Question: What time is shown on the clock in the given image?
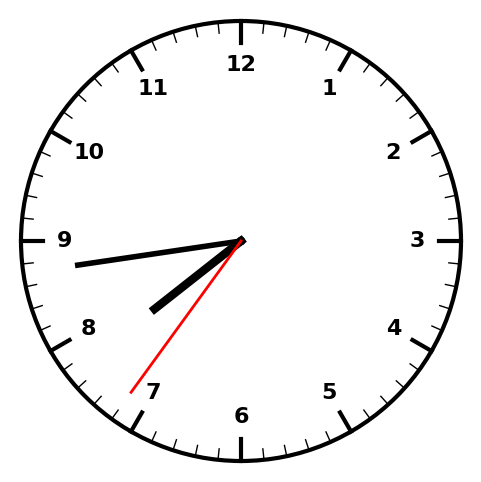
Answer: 07:43:36